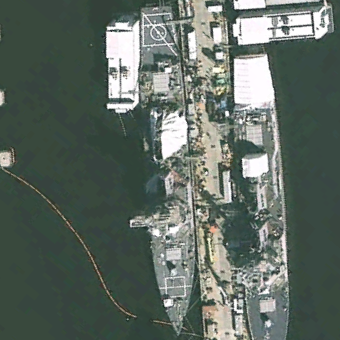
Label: destroyer